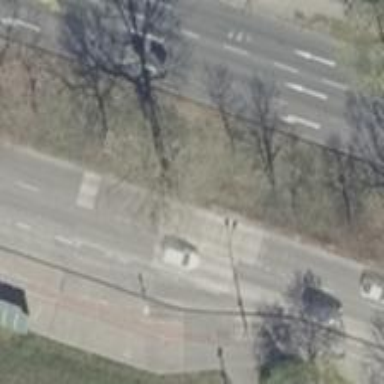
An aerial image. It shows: Public transport stop position.